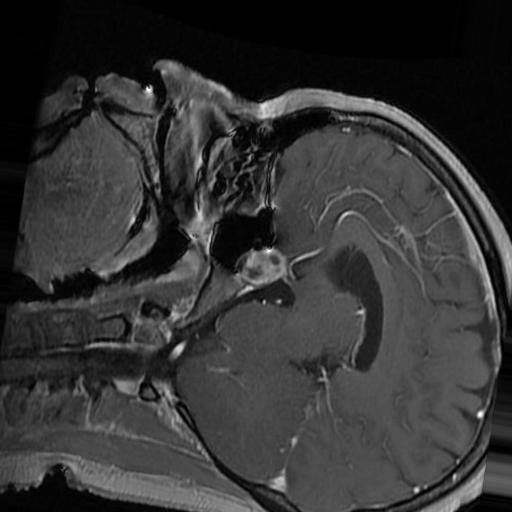
Label: brain_tumor